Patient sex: F
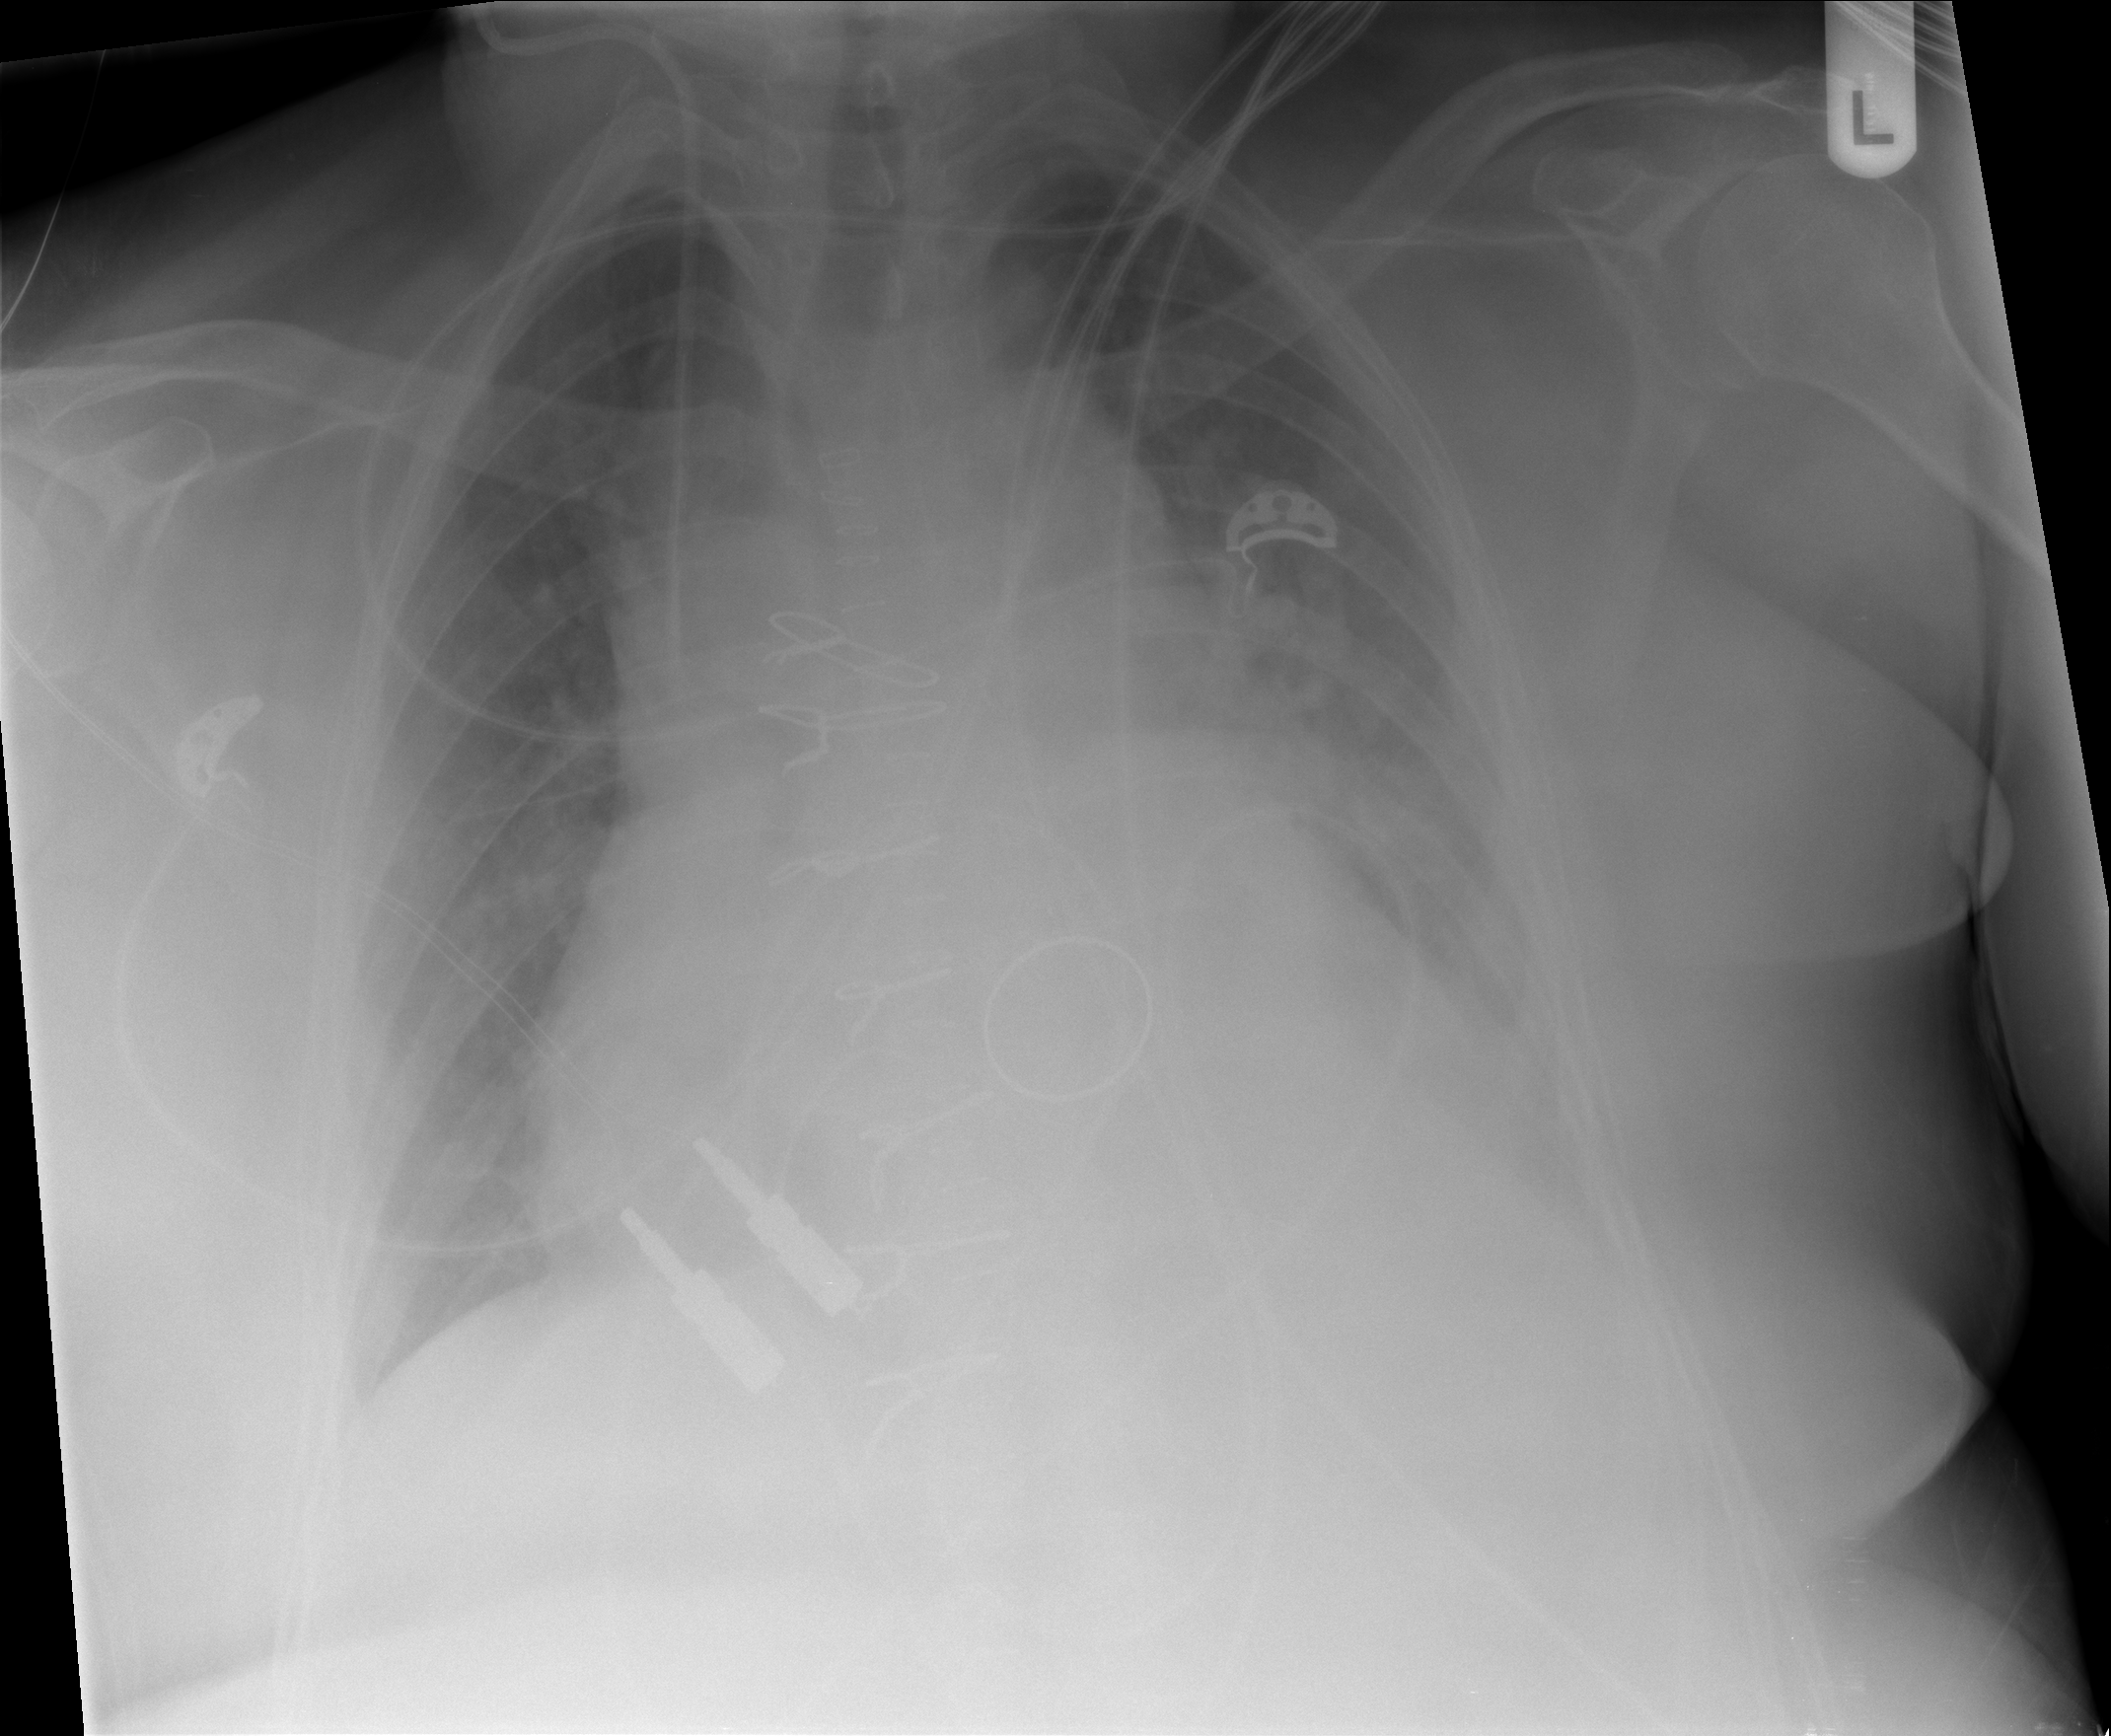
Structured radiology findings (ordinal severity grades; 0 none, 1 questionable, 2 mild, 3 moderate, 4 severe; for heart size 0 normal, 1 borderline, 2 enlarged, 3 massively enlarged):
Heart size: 2
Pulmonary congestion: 2
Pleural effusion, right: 0
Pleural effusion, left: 2
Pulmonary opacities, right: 0
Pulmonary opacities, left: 0
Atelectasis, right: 0
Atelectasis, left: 2